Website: lowes
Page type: stored-credit-cards
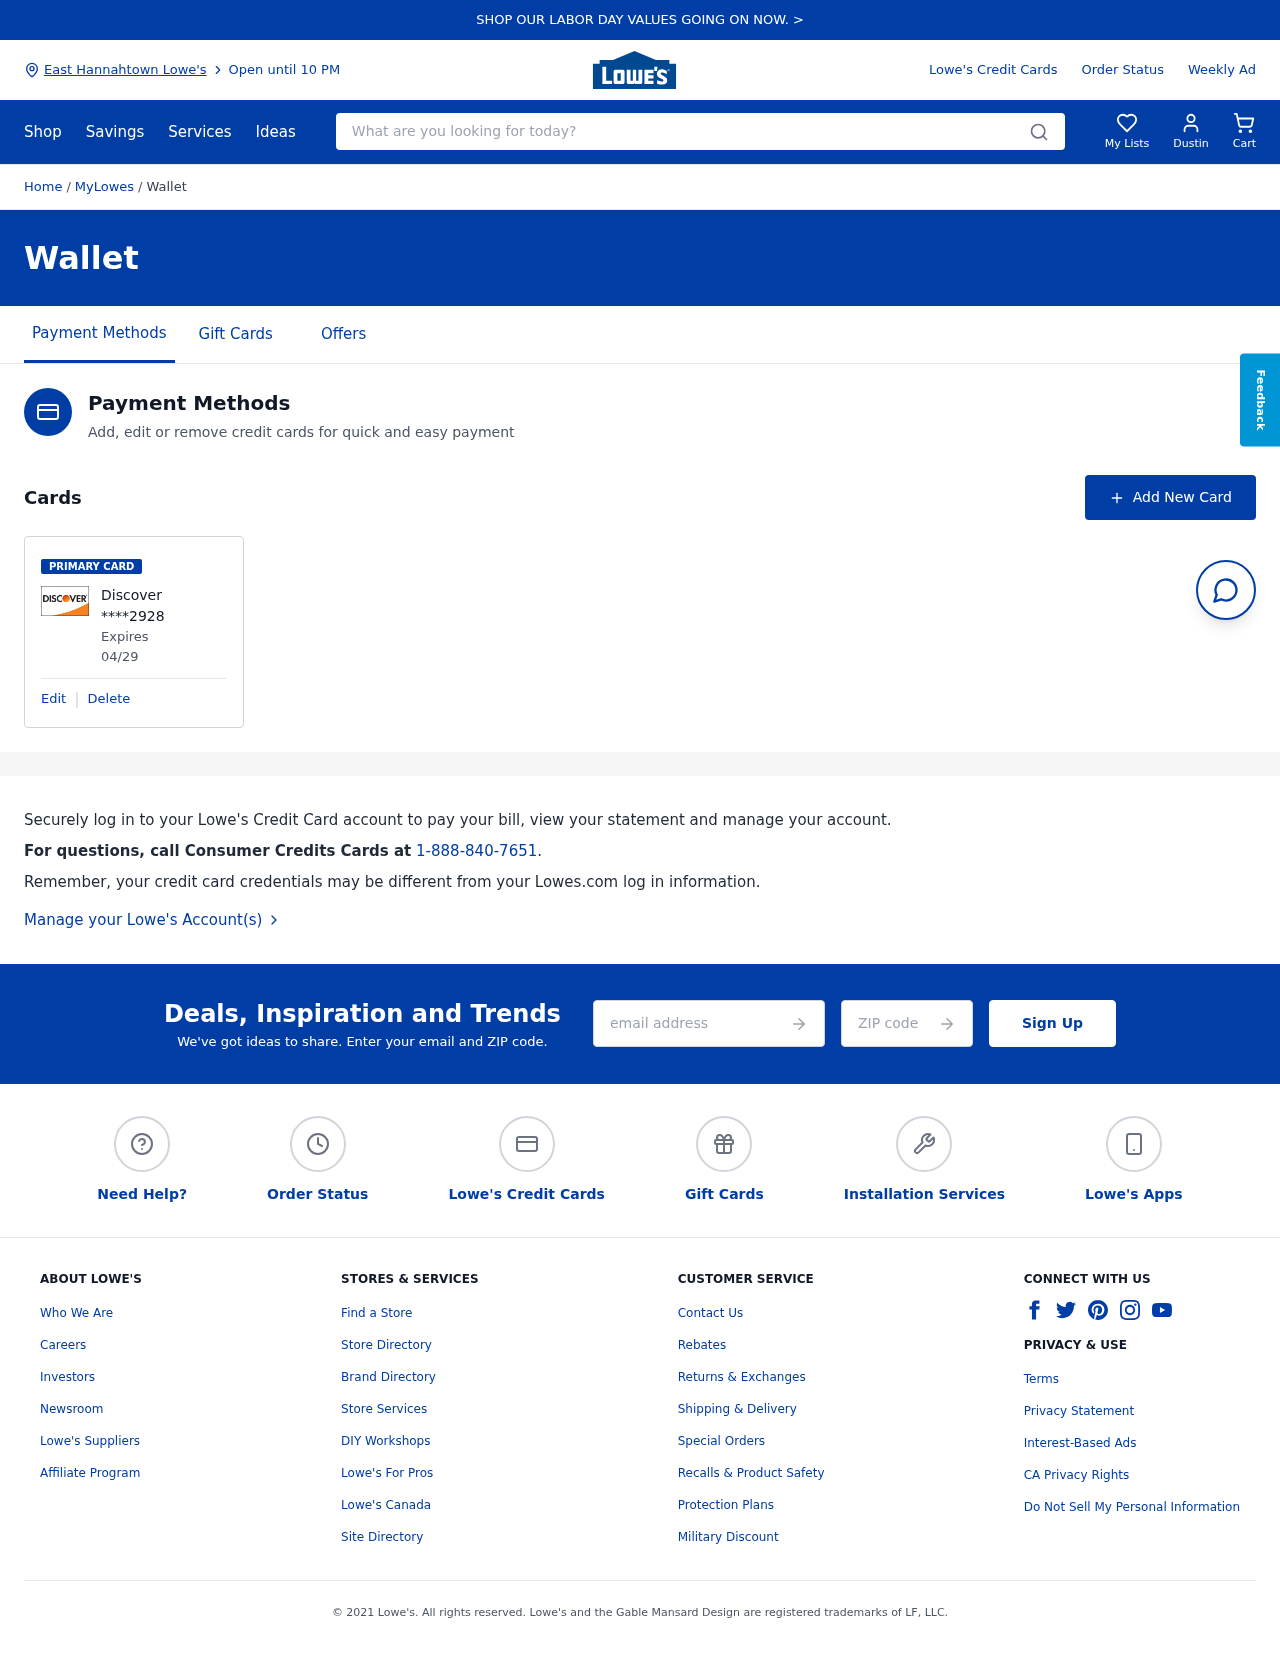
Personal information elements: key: PII_CARD_EXPIRY
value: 04/29
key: PII_CARD_LAST4
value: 2928
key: PII_CARD_TYPE
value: Discover
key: PII_CITY
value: East Hannahtown Lowe's
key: PII_EMAIL
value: dustin.evans@yahoo.com
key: PII_FIRSTNAME
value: Dustin
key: PII_POSTCODE
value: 14902
Search elements: key: HEADER_SEARCH
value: What are you looking for today?